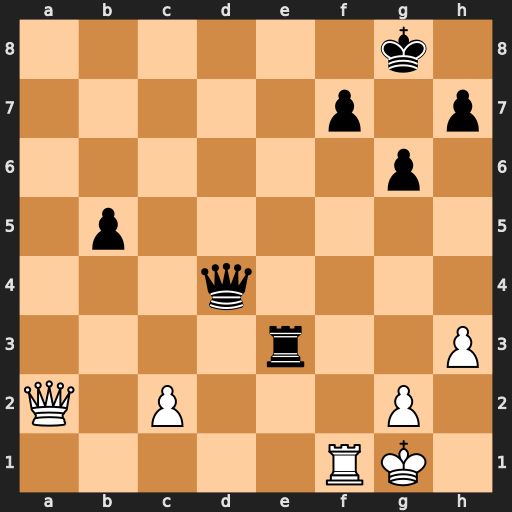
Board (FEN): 6k1/5p1p/6p1/1p6/3q4/4r2P/Q1P3P1/5RK1
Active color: w
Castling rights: -
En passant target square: -
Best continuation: Qxf7+ Kh8 Qf8#